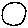
Label: moon